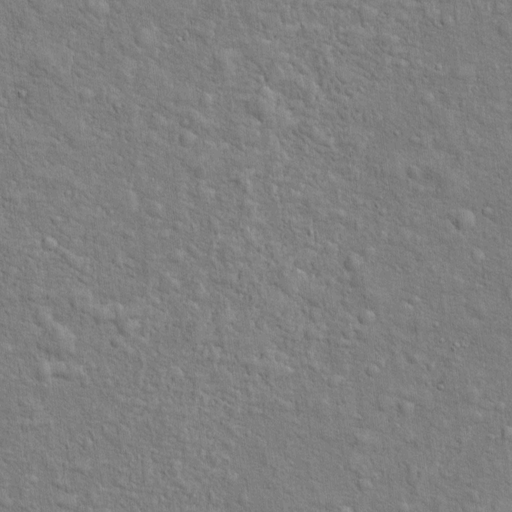
Classes present: Background